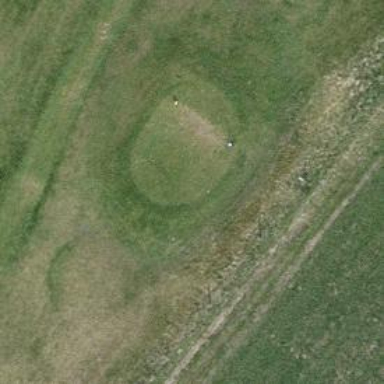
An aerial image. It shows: Golf tee.